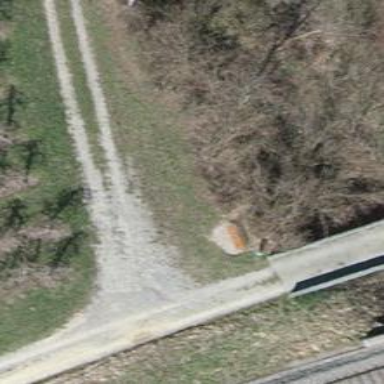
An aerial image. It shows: Bench.